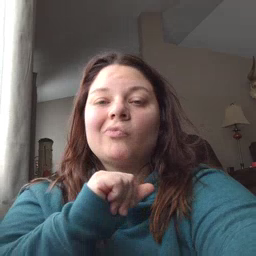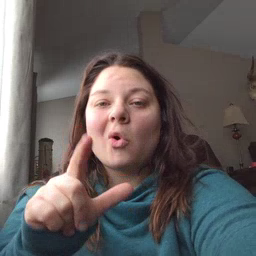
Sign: all